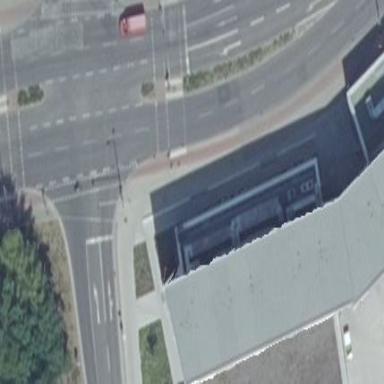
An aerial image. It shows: White building with flat roof made of silver tar paper.